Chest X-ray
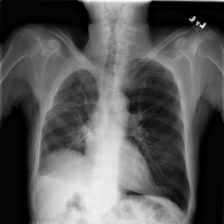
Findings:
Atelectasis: negative
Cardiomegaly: negative
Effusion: negative
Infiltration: positive
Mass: negative
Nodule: negative
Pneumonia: negative
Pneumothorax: negative
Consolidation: negative
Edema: negative
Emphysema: negative
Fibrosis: negative
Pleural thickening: positive
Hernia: negative